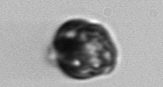
Label: Proterythropsis